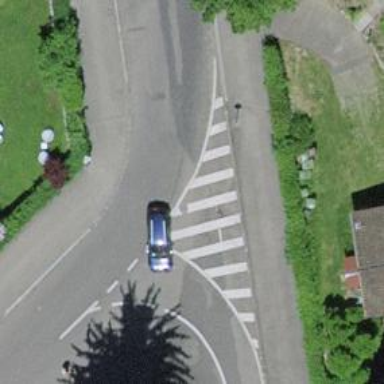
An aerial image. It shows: Residential road with separate asphalt sidewalk.